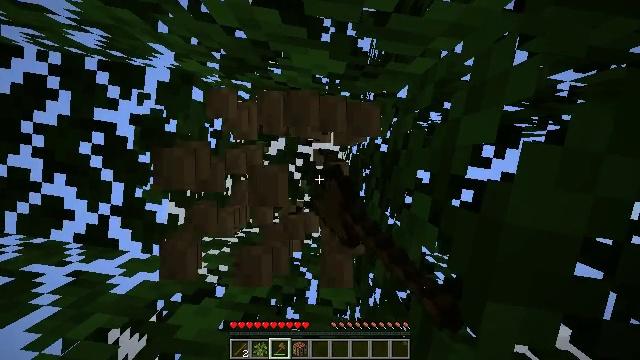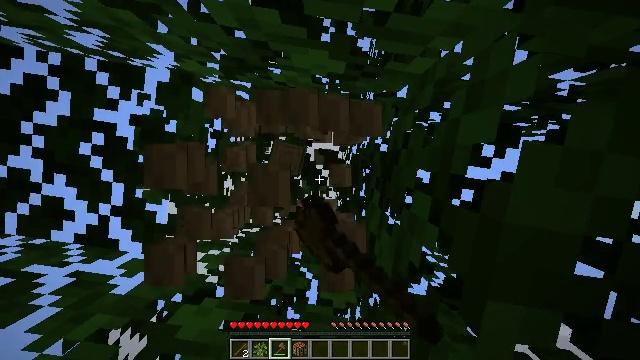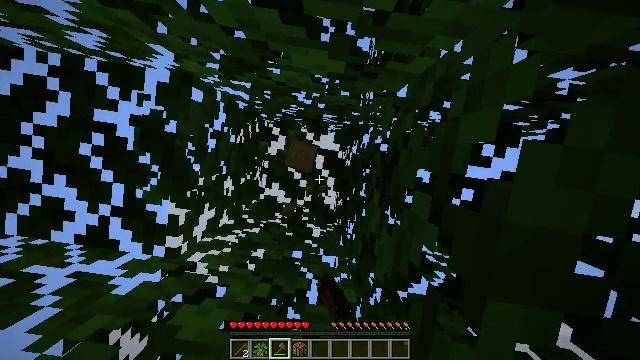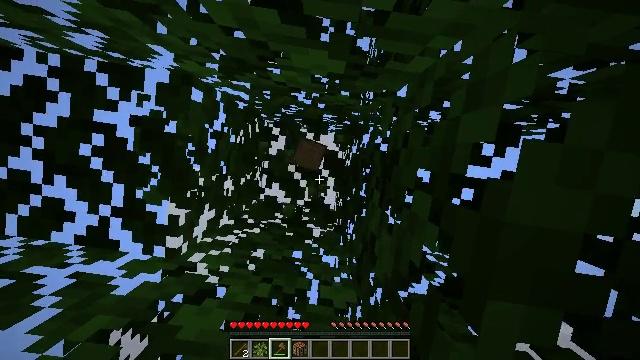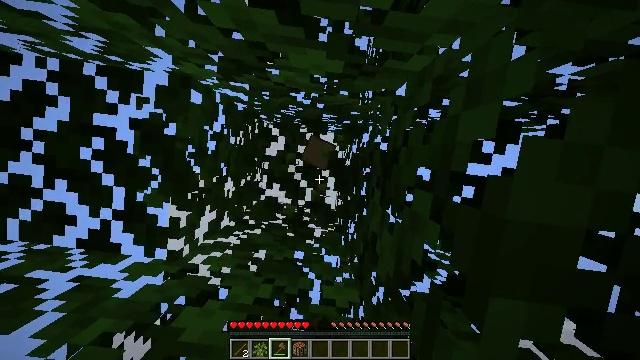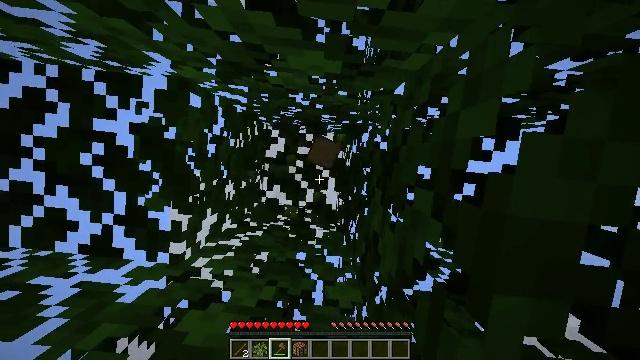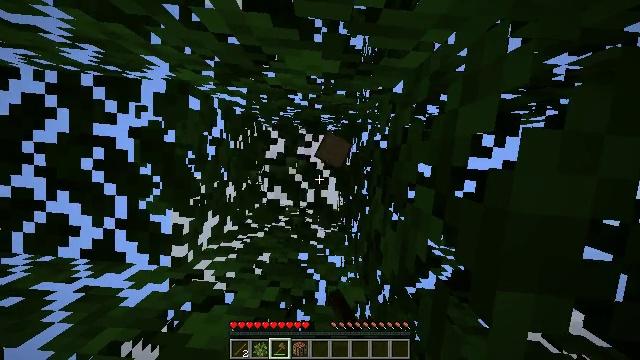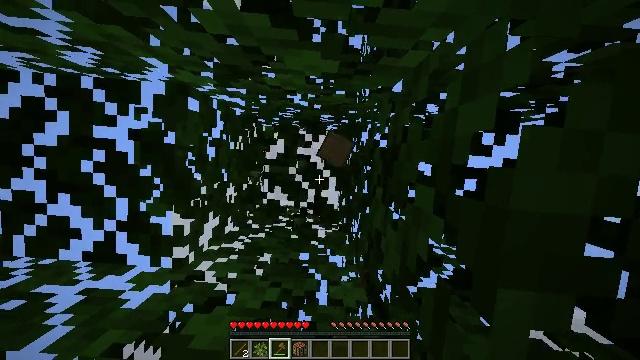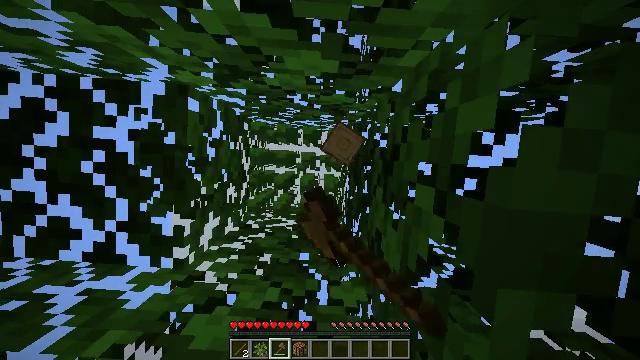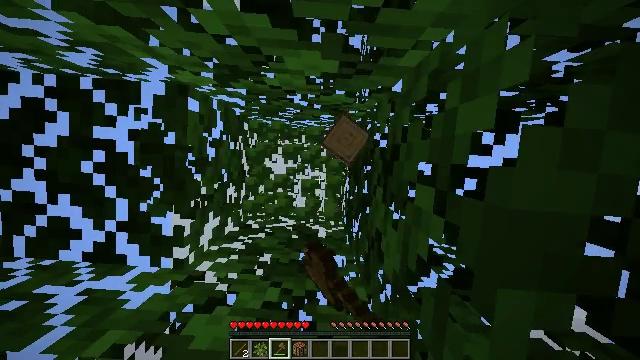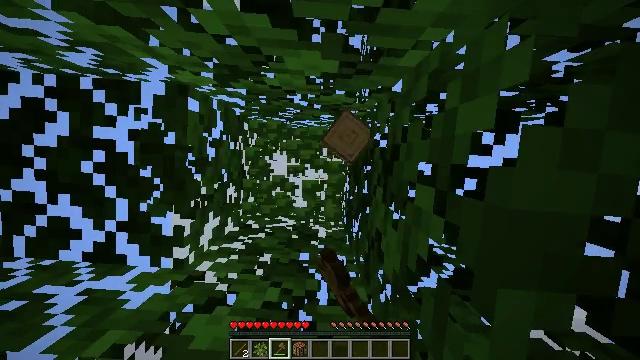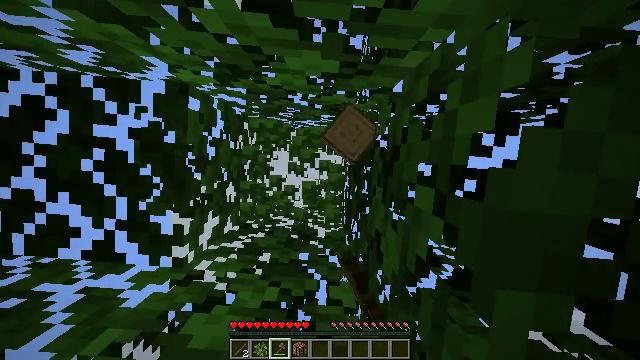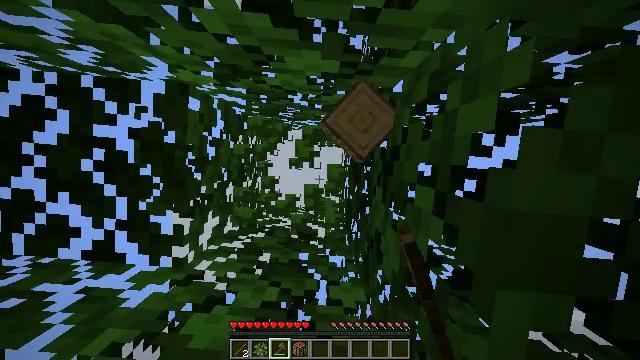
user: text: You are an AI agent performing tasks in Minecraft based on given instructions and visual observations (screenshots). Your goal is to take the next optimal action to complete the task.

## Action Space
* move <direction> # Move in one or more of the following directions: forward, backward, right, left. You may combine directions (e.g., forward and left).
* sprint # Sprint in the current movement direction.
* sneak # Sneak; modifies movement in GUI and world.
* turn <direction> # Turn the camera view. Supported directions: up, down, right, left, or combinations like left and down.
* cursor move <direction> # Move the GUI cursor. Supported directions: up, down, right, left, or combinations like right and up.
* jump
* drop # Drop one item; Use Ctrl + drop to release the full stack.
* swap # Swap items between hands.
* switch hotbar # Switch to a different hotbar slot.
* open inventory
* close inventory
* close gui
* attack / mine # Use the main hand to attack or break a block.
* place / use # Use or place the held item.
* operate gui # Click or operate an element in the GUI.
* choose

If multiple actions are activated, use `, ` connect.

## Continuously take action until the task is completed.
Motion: motion action
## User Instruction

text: Collect some oak leaves.
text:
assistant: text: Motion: attack / mine
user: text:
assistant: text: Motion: attack / mine
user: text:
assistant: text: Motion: attack / mine
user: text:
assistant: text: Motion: attack / mine
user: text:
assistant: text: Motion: turn left, attack / mine
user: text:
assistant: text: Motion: turn left, attack / mine
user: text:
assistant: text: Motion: attack / mine
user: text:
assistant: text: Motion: attack / mine
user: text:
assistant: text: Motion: attack / mine
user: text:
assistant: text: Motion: attack / mine
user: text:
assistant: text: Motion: attack / mine
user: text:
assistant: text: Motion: no_op
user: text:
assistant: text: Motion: no_op